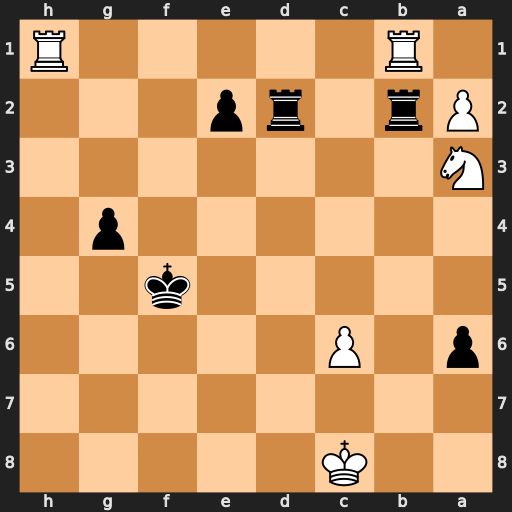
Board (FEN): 2K5/8/p1P5/5k2/6p1/N7/Pr1rp3/1R5R
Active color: b
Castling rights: -
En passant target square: -
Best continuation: Rxb1 Rxb1 Rd1 Nc2 Rxb1